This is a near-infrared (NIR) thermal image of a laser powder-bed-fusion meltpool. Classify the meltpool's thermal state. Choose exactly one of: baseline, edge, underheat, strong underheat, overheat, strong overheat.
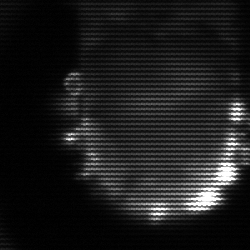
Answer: baseline